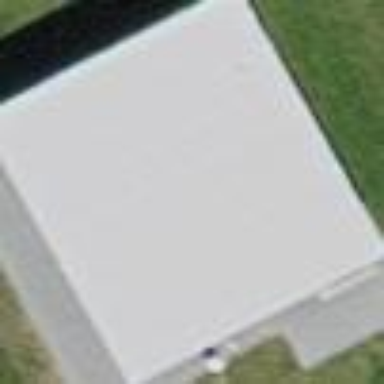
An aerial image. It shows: View of roof of building.